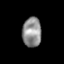
Tissue: skin
Cell type: Epithelial cells
Senescence score: 0.2704
Nuclear area (px): 550
Mean DAPI intensity: 143.875